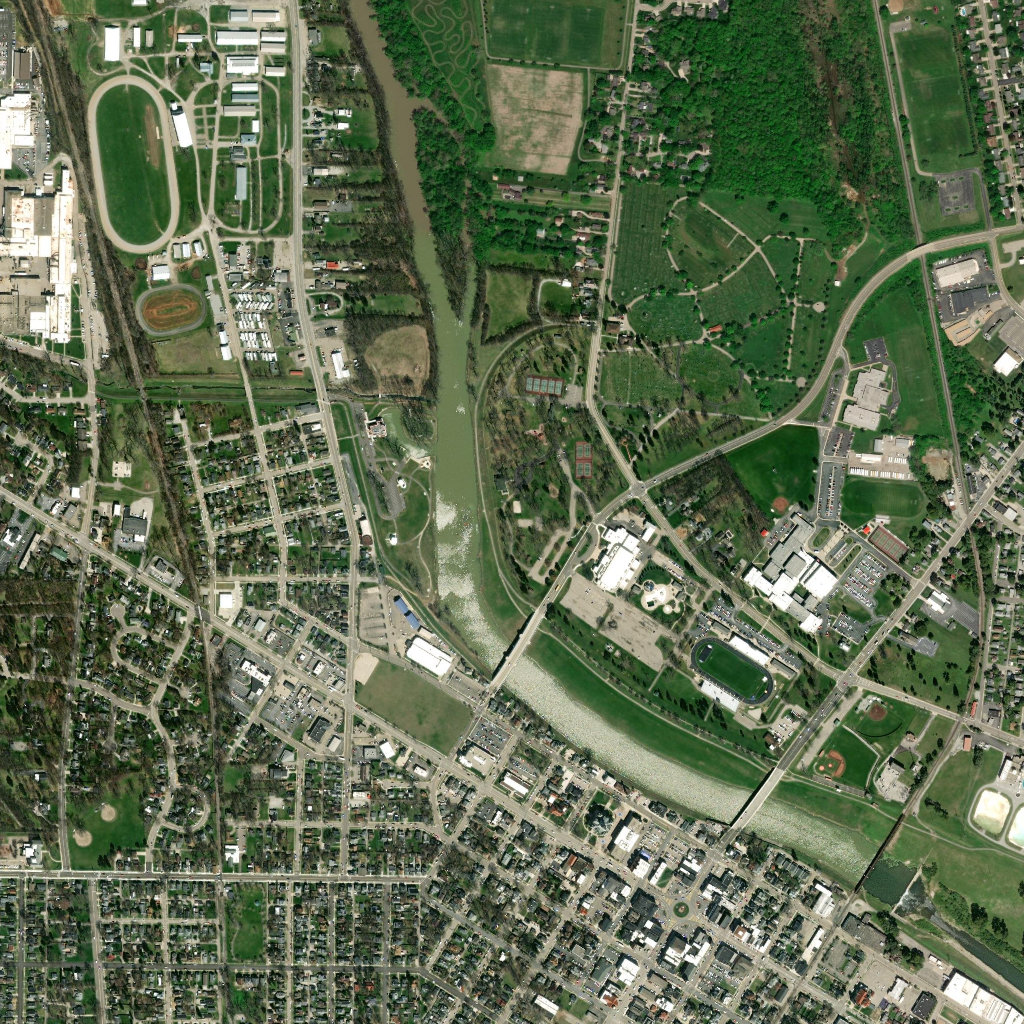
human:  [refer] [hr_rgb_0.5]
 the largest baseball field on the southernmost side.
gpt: <box>[[80, 71, 86, 77, 0]]</box>